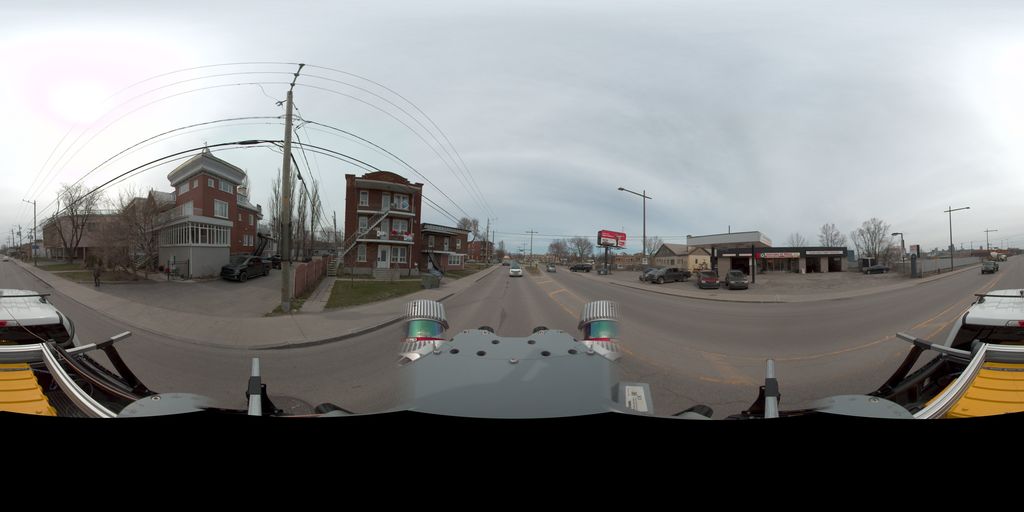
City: quebec_city